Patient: sex F, age 63
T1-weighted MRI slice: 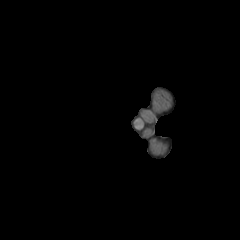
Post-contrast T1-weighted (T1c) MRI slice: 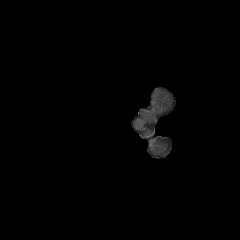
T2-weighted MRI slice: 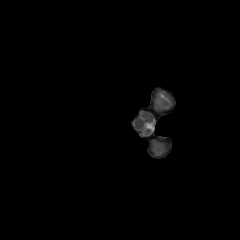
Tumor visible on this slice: no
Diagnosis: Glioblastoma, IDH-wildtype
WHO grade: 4